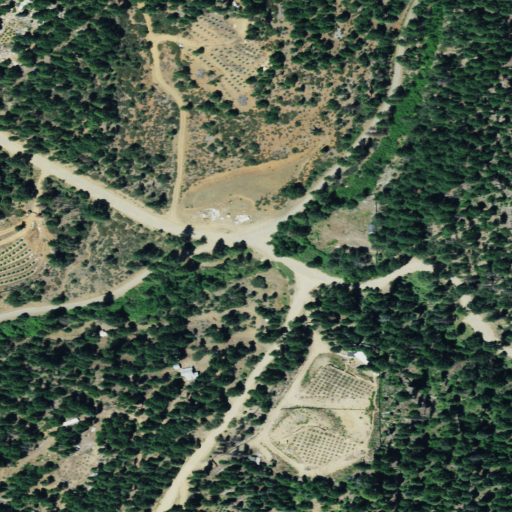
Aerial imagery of mountain in California named Post Mountain containing evergreen forest, open development, shrub, grassland, medium intensity development, and low intensity development